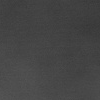
Atmospheric dust classification: dusty